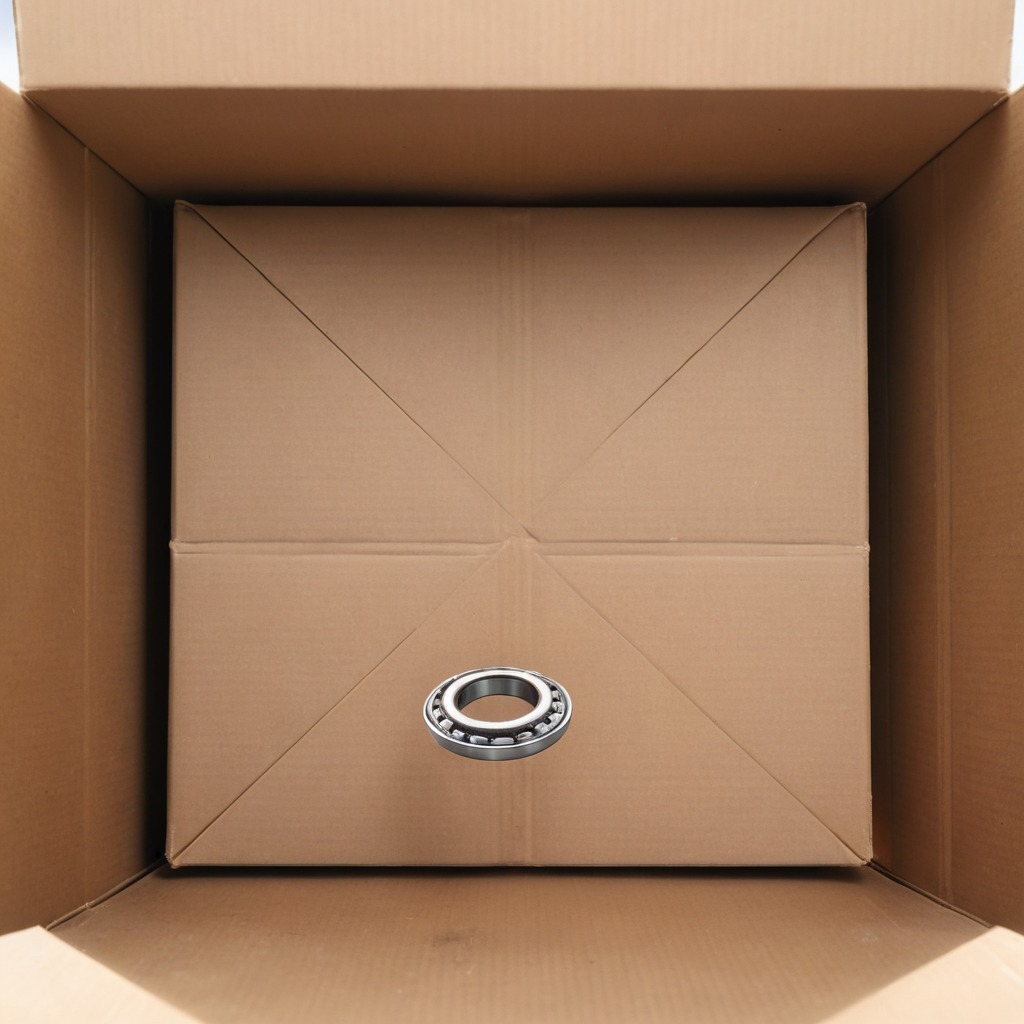
A metal ball bearing lies on the cardboard surface in an outdoor workshop during daytime bright natural light soft shadows slightly creased but